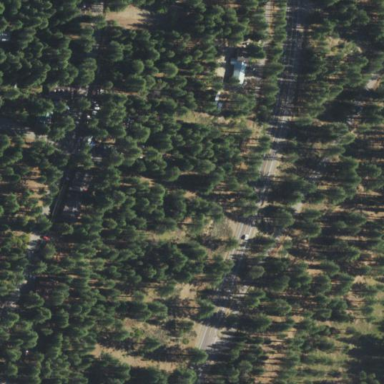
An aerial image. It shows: Woodland with evergreen needle-leaved trees.